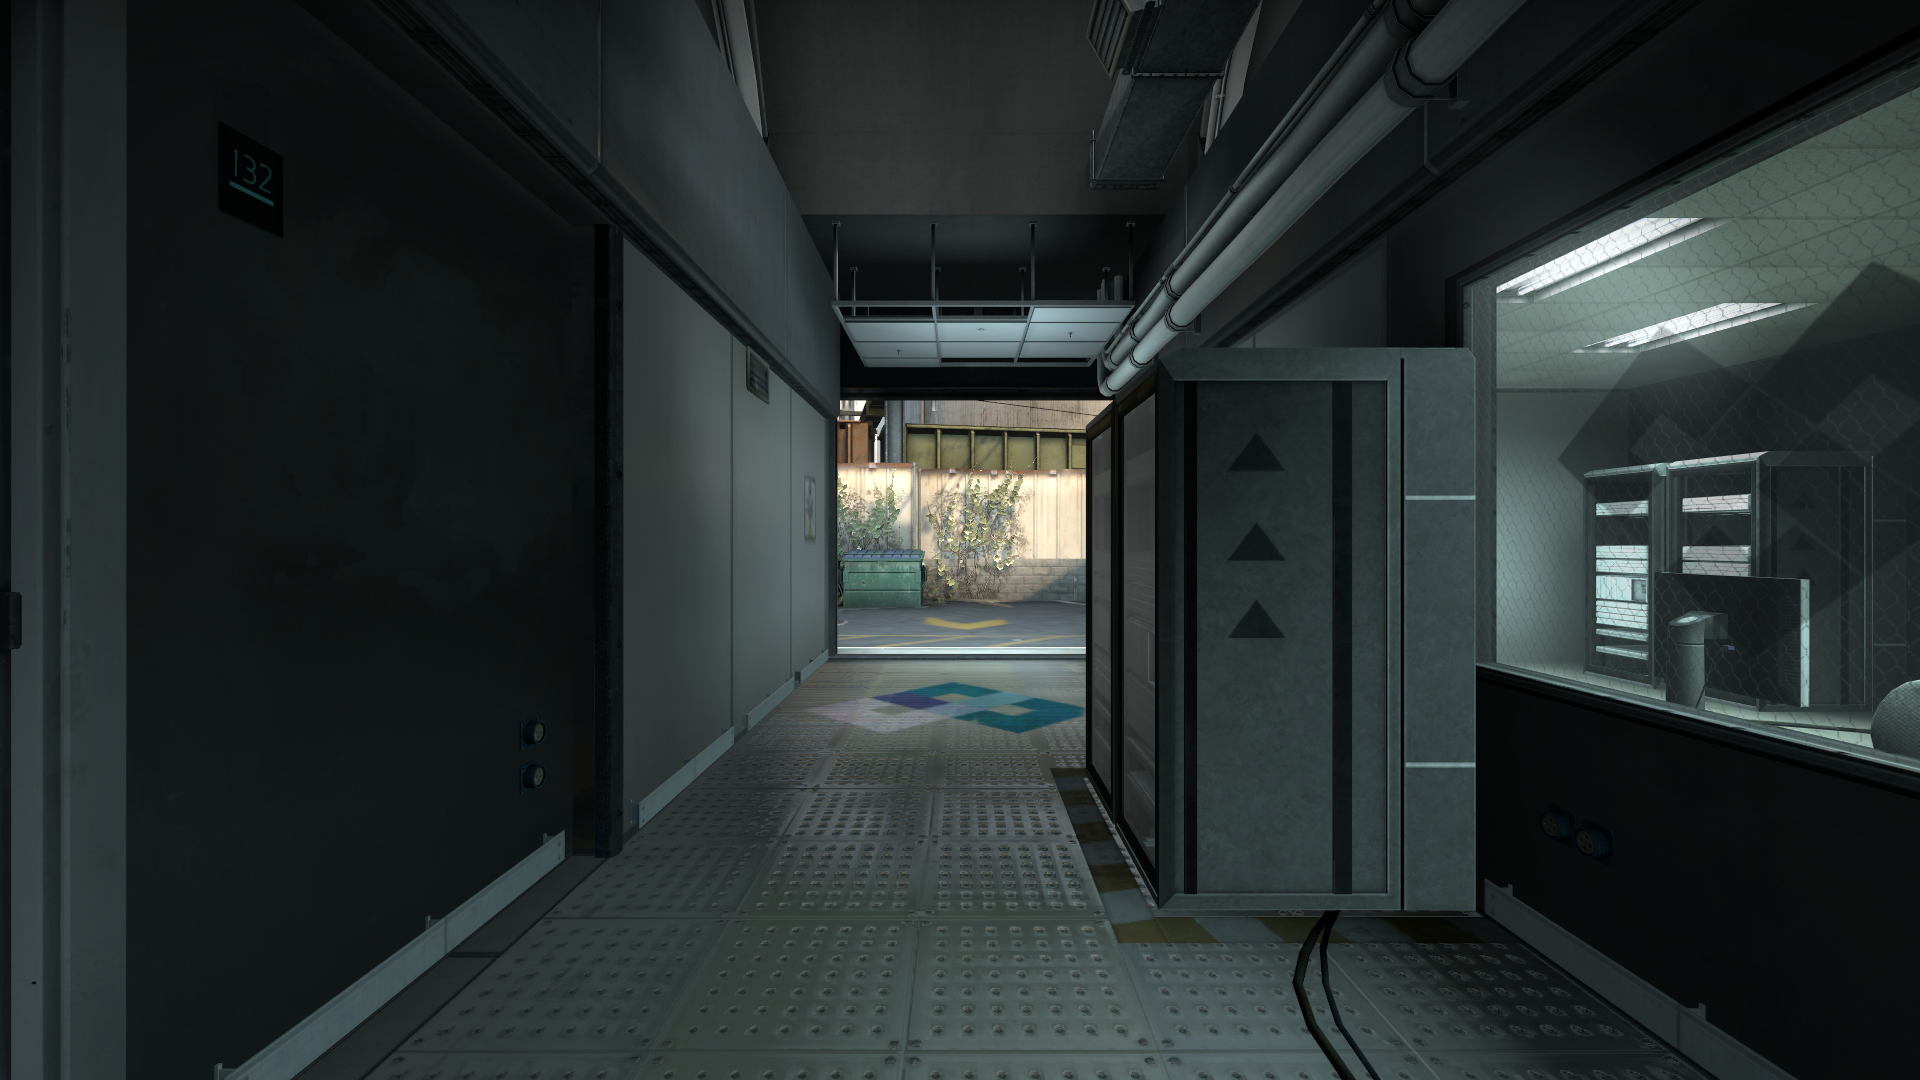
Map: de_train